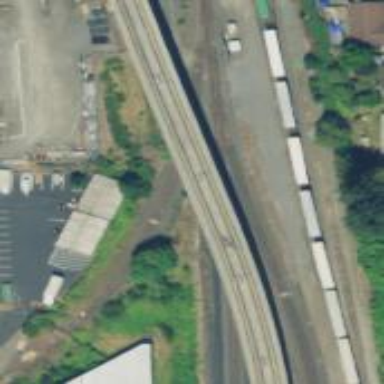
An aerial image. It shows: Bridge for light rail railway electrified with contact line.